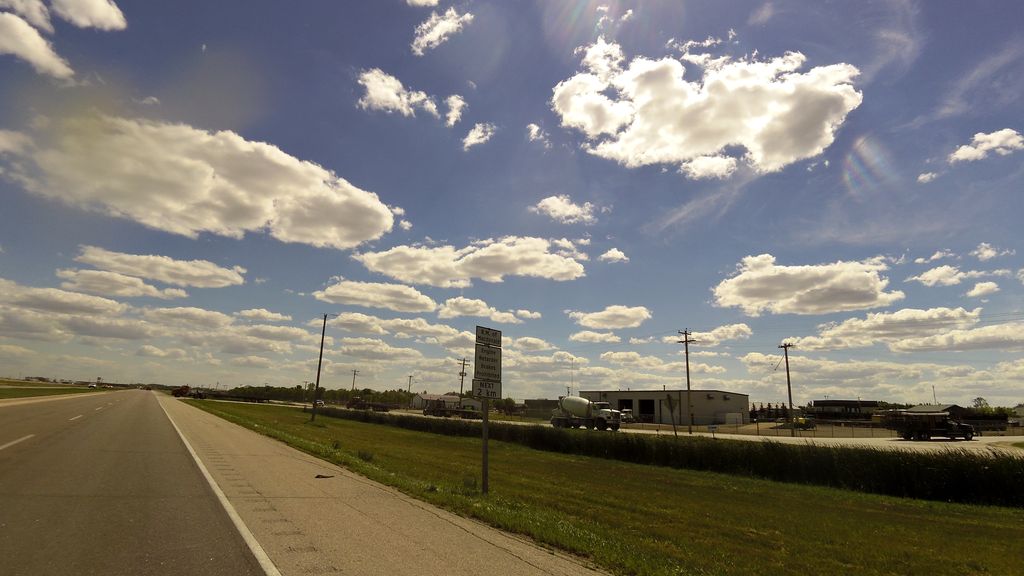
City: winnipeg